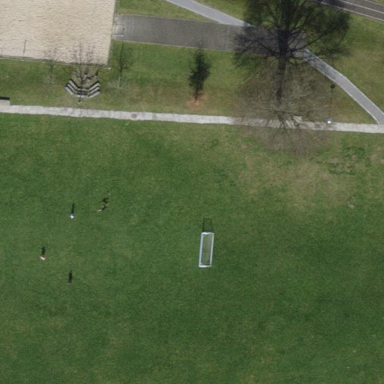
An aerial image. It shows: Grass pitch used for soccer.